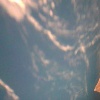
Label: water